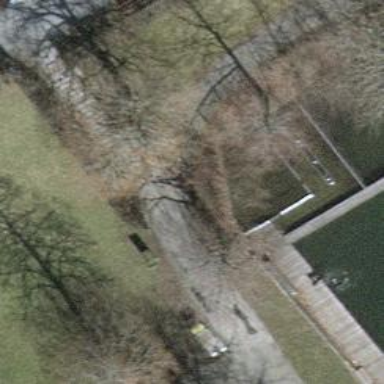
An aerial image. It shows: Set of concrete steps.